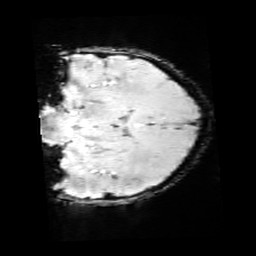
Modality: SWI
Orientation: coronal
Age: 11
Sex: female
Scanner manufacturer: siemens
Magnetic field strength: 3 T
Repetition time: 0.027 s
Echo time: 0.02 s